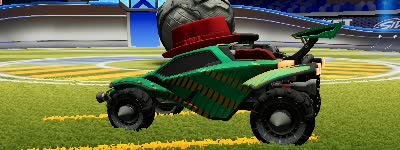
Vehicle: octane